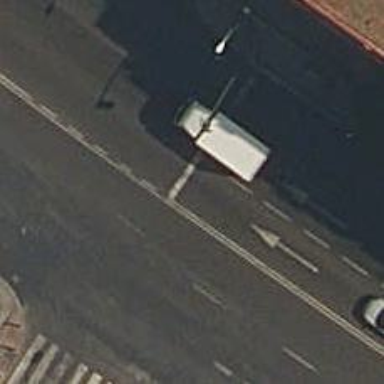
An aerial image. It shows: Road with traffic signals.